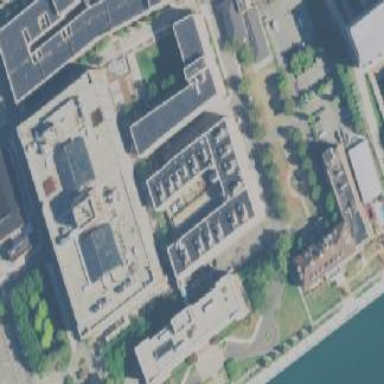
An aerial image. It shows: Image showing building with apartments.